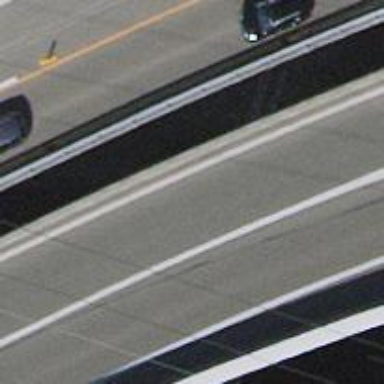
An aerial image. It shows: Bridge over motorway link with asphalt surface.